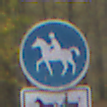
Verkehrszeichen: Reitweg
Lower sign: MehrspurigeFahrzeugeFrei9
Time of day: MorningAfternoon
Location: Outdoor (Nature)
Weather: Overcast
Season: Autumn
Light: Natural